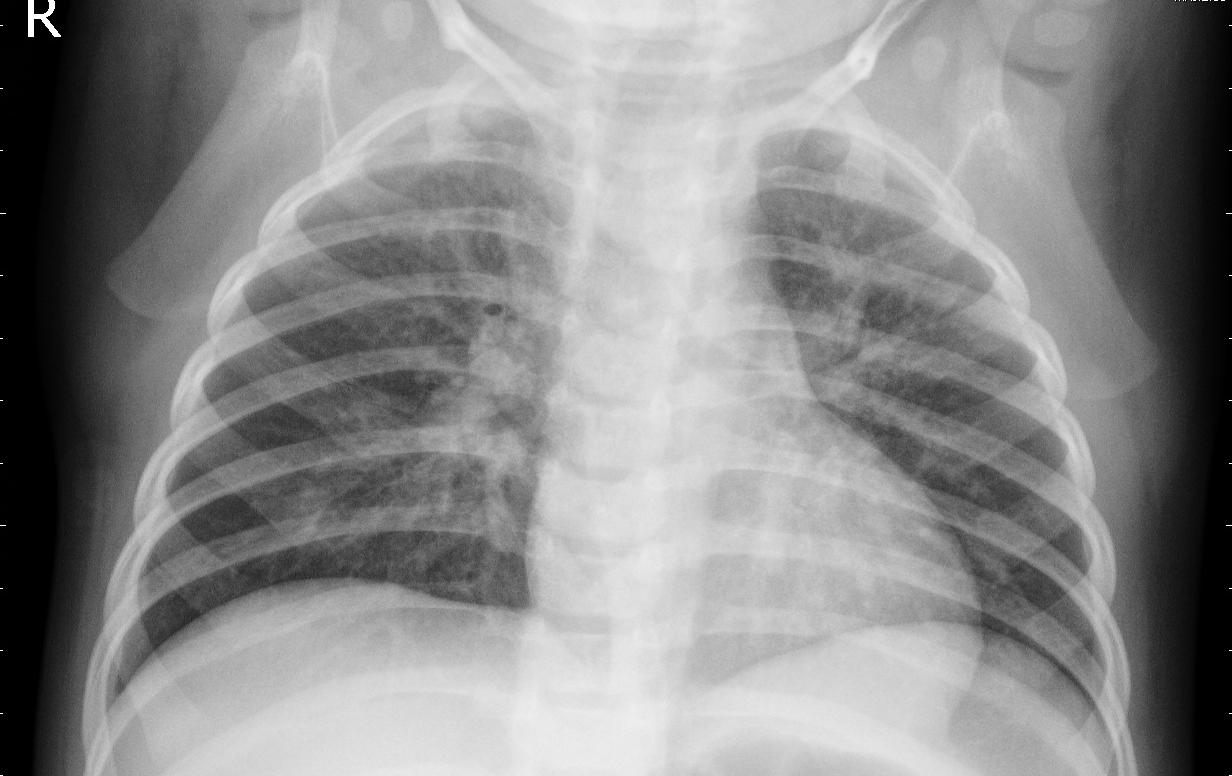
Diagnosis: PNEUMONIA